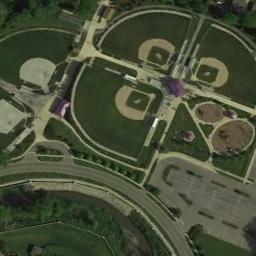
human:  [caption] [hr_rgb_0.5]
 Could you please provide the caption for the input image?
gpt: There are several baseball diamonds in the grass surrounded by the roads .

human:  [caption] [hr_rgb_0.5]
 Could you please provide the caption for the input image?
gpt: The picture shows three baseball fields and a row of black houses .

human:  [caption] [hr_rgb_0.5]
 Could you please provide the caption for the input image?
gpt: Some baseball diamonds of different sizes next to a open area and some roads beside .

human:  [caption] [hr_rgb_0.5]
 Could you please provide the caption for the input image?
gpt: There are four baseball diamonds in the middle of grass .

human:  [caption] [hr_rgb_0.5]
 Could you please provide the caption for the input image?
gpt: The four baseball diamonds are bounded by roads .